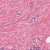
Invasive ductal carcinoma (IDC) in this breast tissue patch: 0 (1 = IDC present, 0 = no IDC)